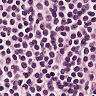
Metastatic tissue present: no